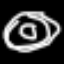
Label: donut